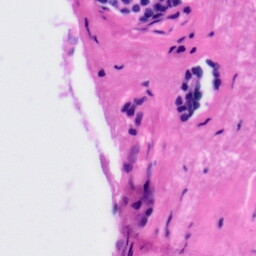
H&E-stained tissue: Tonsil